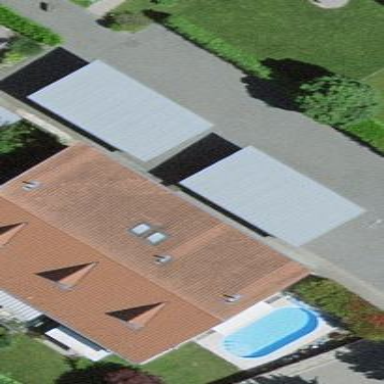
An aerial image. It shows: View of roof of building.